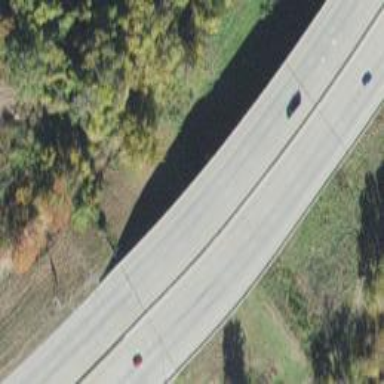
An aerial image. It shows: Beam-structured bridge on motorway.